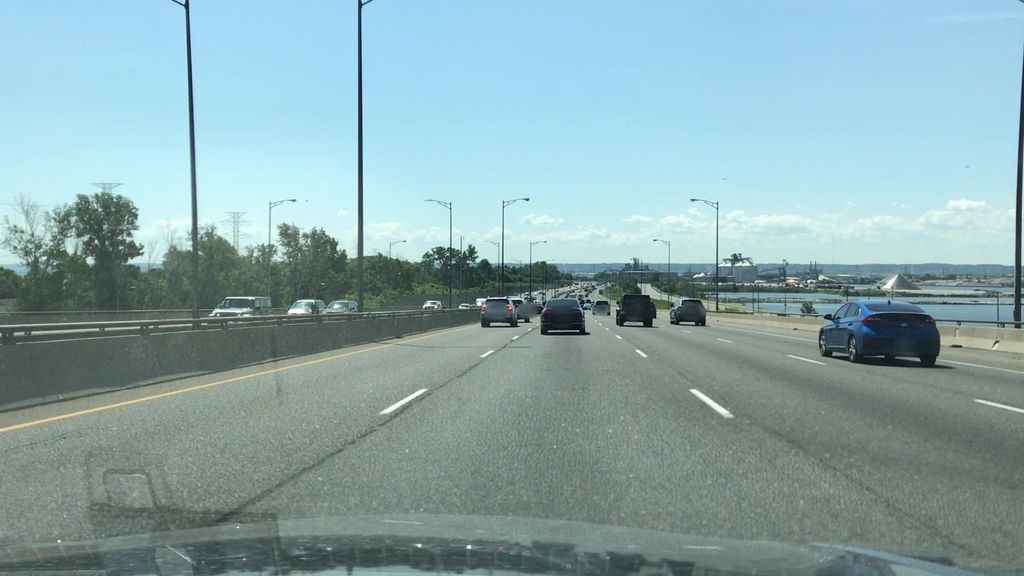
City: hamilton